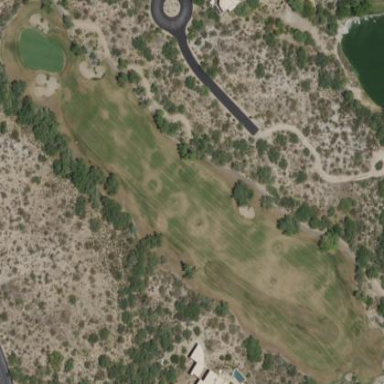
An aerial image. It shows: Area with grass used as rough in golf course.